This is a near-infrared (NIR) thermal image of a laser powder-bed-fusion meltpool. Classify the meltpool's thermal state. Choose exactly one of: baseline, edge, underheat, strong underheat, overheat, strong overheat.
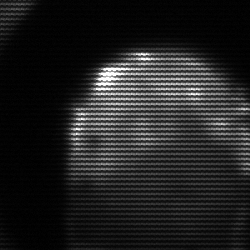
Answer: edge